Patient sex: M
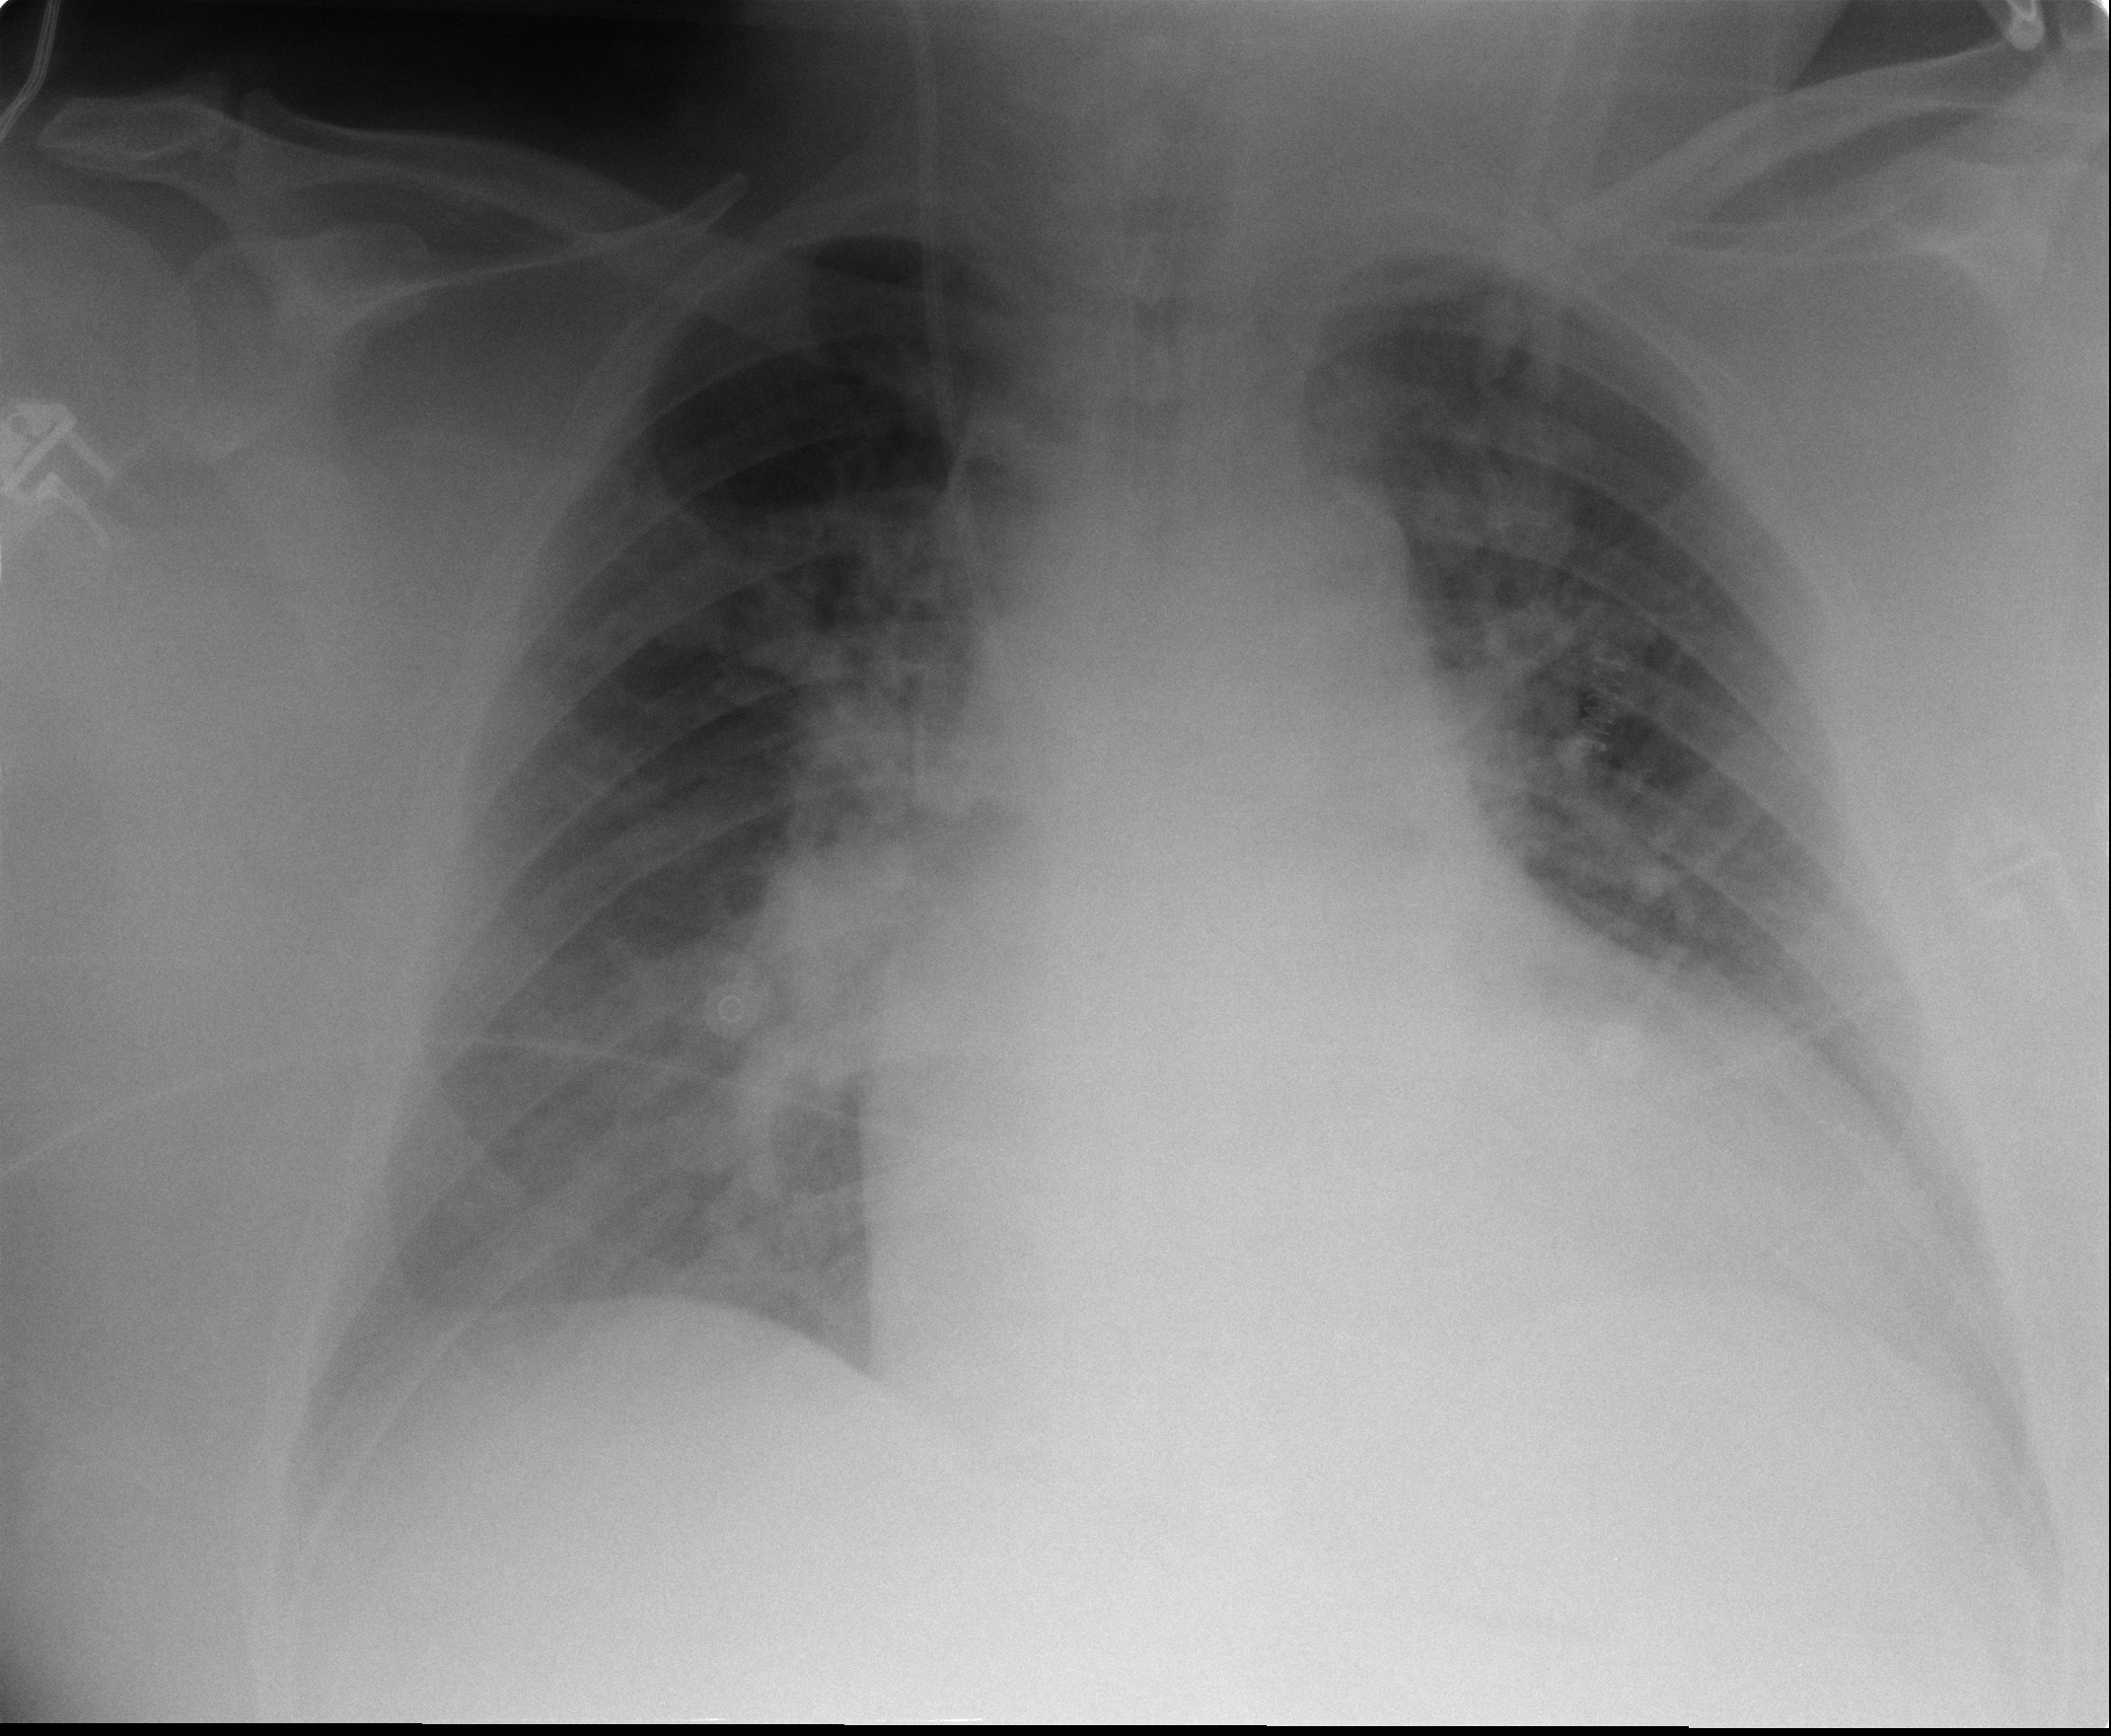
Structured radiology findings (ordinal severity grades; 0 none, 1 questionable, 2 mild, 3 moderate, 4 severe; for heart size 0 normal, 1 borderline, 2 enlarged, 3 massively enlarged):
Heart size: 2
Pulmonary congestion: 3
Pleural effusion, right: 2
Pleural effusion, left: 2
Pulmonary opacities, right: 2
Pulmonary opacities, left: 2
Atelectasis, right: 0
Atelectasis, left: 0